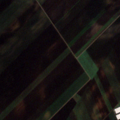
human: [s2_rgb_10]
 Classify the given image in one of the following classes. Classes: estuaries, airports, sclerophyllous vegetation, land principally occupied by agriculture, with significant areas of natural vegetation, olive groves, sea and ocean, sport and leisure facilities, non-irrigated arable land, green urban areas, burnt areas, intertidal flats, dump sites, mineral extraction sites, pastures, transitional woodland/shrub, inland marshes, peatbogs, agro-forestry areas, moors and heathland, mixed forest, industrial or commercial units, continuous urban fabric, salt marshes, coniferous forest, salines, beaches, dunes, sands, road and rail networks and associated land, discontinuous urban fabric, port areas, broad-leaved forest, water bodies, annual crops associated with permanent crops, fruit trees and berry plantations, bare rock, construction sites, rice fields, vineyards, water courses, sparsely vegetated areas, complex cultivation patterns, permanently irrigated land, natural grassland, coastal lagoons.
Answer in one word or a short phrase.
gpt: non-irrigated arable land